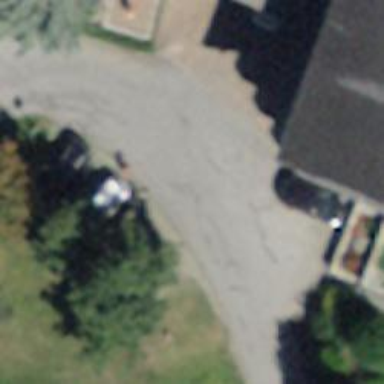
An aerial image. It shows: Smooth asphalt road in residential area.